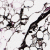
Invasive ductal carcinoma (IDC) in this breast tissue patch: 0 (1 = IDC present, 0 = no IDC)